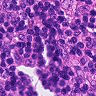
Metastatic tissue present: no